Question: What am I doing wrong here?
'''
public enum Type {
INFO("INFO"),
WARN("WARN"),
ERROR("ERROR"),
FATAL("FATAL");
private String value;
private Type(String aValue) {
value = aValue;
}
};
'''

I get warning about value being unused...
all I can think about is using @SupressWarnings for it but I'm new to enum so I'm just checking here if maybe I did something wrong... any thoughts?
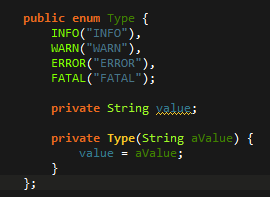
Answer: It displays a warning, because the field value is never being read.
To simply skip this warning, just provide a getter for the field.
'''
public String getValue() {
return value;
}
'''